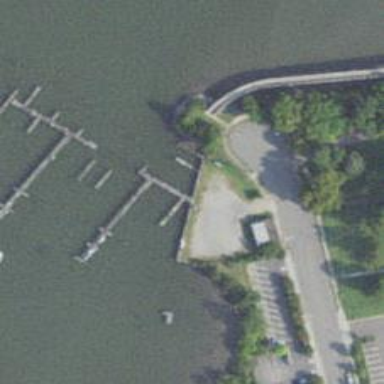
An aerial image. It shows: Footway leading to man-made pier.